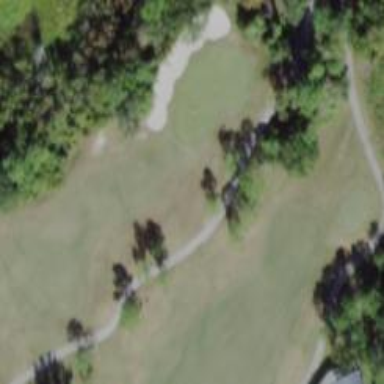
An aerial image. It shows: Sandy area is golf bunker.